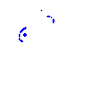
Particle: kaon